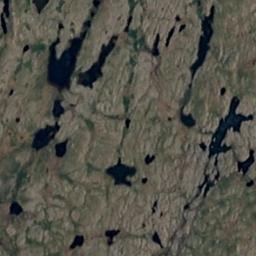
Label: wetland